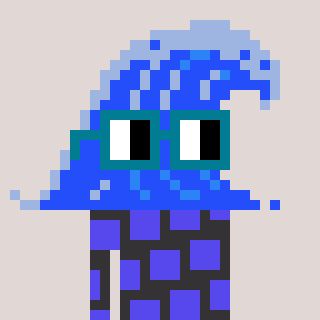
a pixel art character with square dark green glasses, a wave-shaped head and a grayscale-colored body on a warm background